Field crop: maize
Growth stage: 2
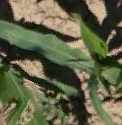
Species: maize